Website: crate-barrel
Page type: account-selection
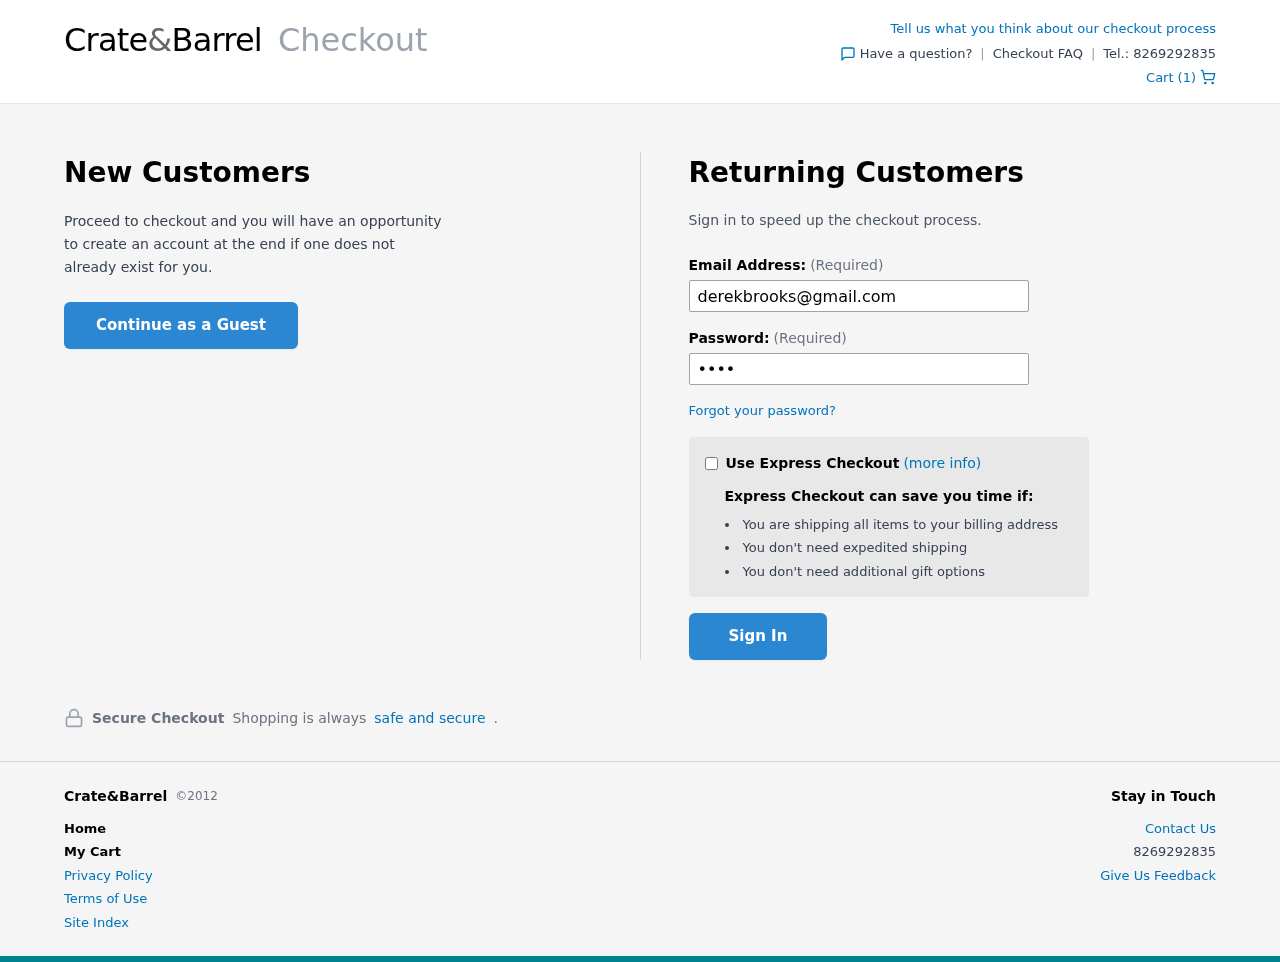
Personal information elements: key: PII_EMAIL
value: derekbrooks@gmail.com
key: PII_PHONE
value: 8269292835
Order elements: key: ORDER_NUM_ITEMS
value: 1